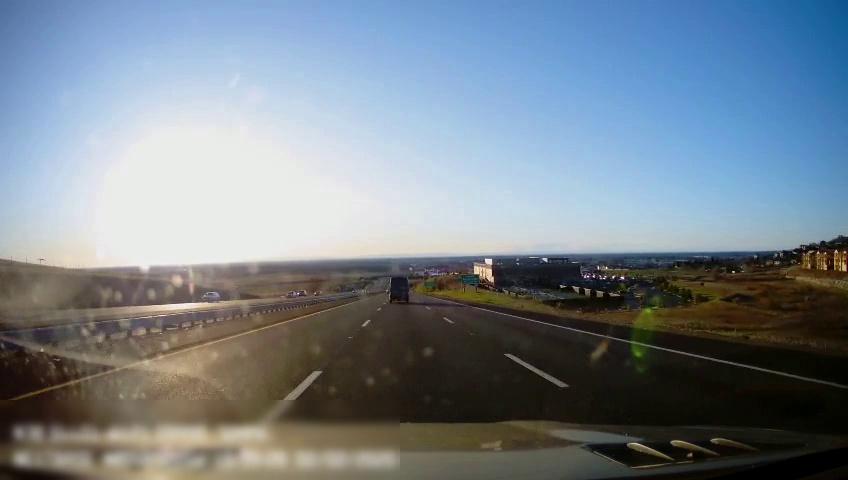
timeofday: Day
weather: Sunny
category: Drivable Space
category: Drivable Space
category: Vehicles | Truck
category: Vehicles | SUV
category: Vehicles | Car
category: Vehicles | Car
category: Lanes | Current Lane
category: Lanes | Current Lane
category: Lanes | Alternate Lane
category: Lanes | Alternate Lane
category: Traffic | Signs
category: Traffic | Signs